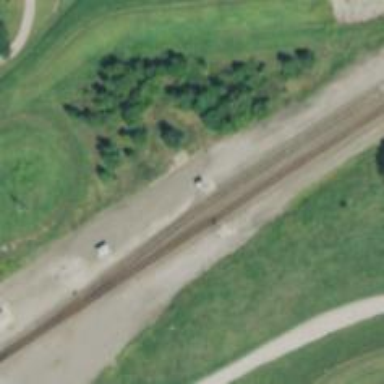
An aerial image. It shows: Railway siding with rails.